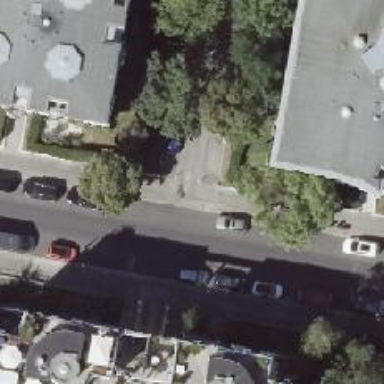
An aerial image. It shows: Sidewalk.